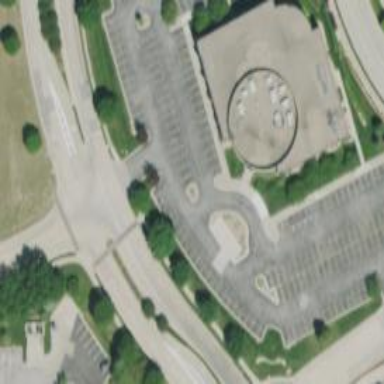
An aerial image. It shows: Office building.